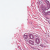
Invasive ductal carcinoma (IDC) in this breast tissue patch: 0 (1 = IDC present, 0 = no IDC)